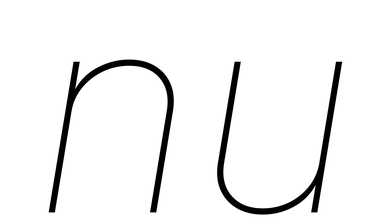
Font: Inter-Italic_Thin_Italic